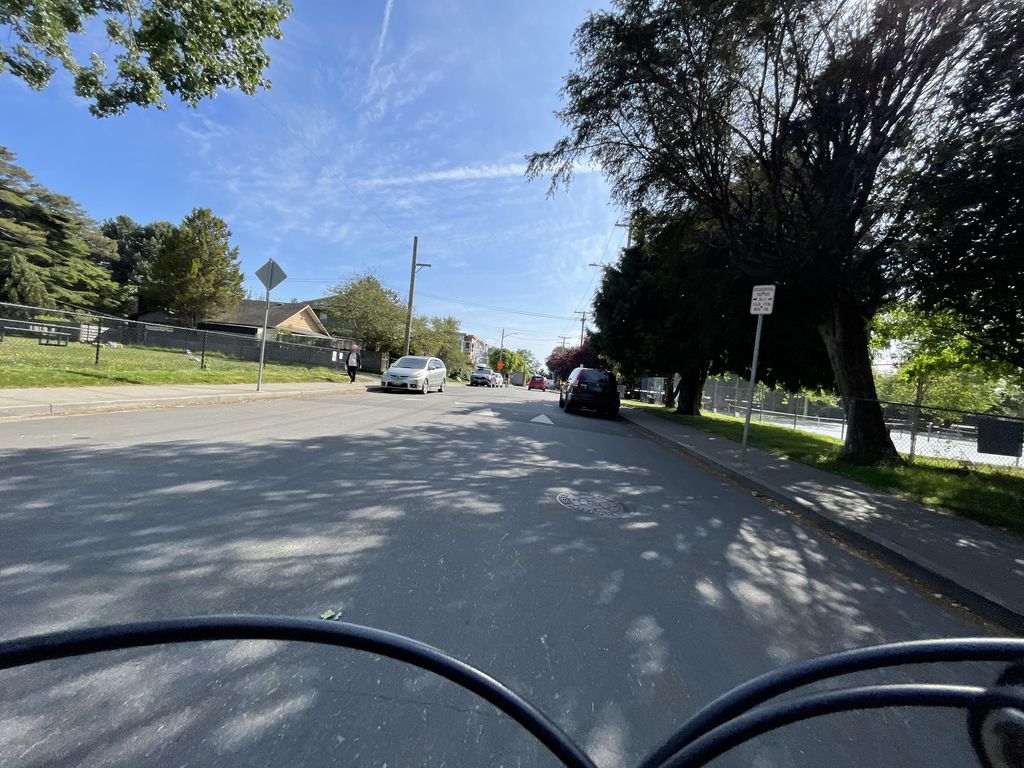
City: victoria